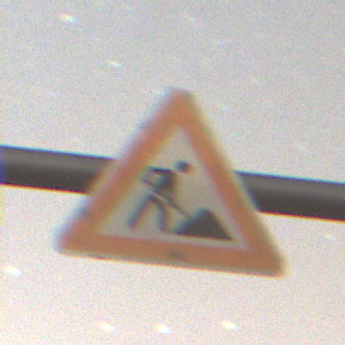
Verkehrszeichen: Arbeitsstelle
Umgebung: Outdoor, Nature
Tageszeit: Night
Wetter: Clear
Licht: Natural
Jahreszeit: NotSpecified
Kontrast: LowContrast